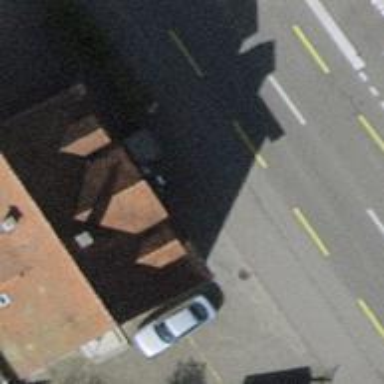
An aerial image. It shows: Restaurant.